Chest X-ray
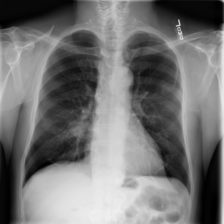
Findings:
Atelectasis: negative
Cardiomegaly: negative
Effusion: negative
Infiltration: positive
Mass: positive
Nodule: negative
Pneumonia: negative
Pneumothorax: negative
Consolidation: negative
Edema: negative
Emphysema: negative
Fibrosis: negative
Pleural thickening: negative
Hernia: negative